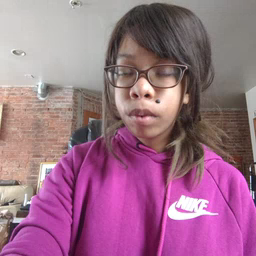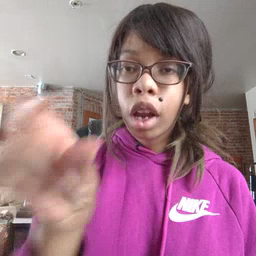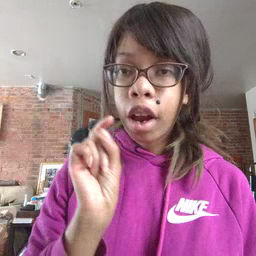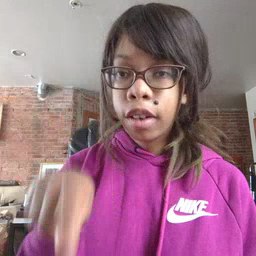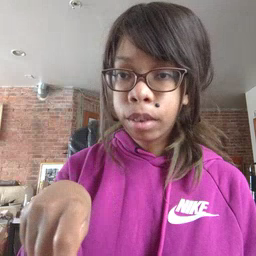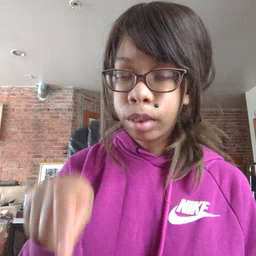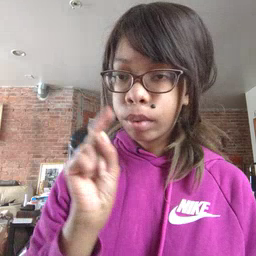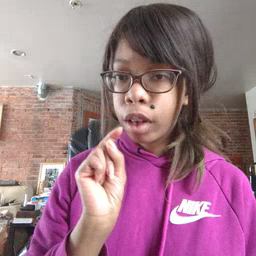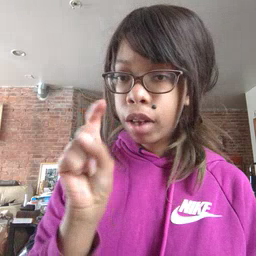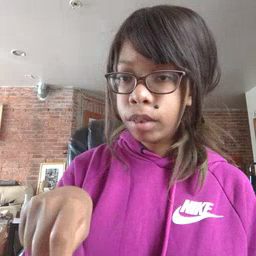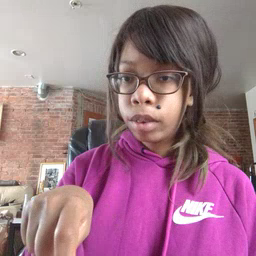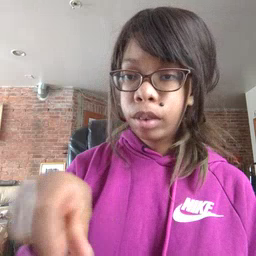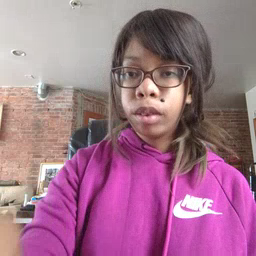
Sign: haveto